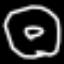
Label: donut